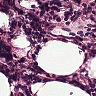
Metastatic tissue present: no